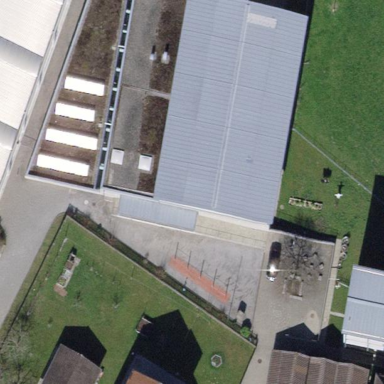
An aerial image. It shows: Public building.